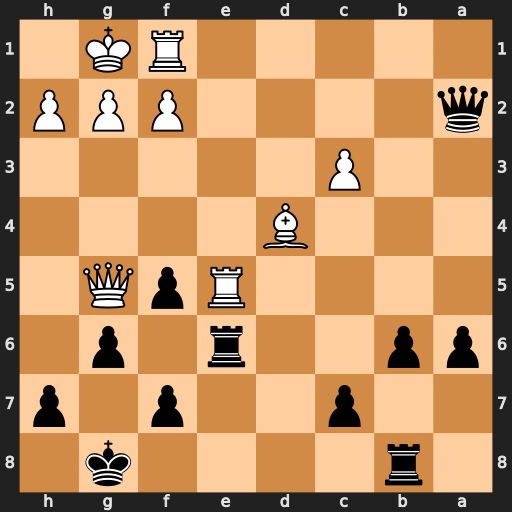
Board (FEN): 1r4k1/2p2p1p/pp2r1p1/4RpQ1/3B4/2P5/q4PPP/5RK1
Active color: b
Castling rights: -
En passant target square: -
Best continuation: f6 Rxe6 fxg5